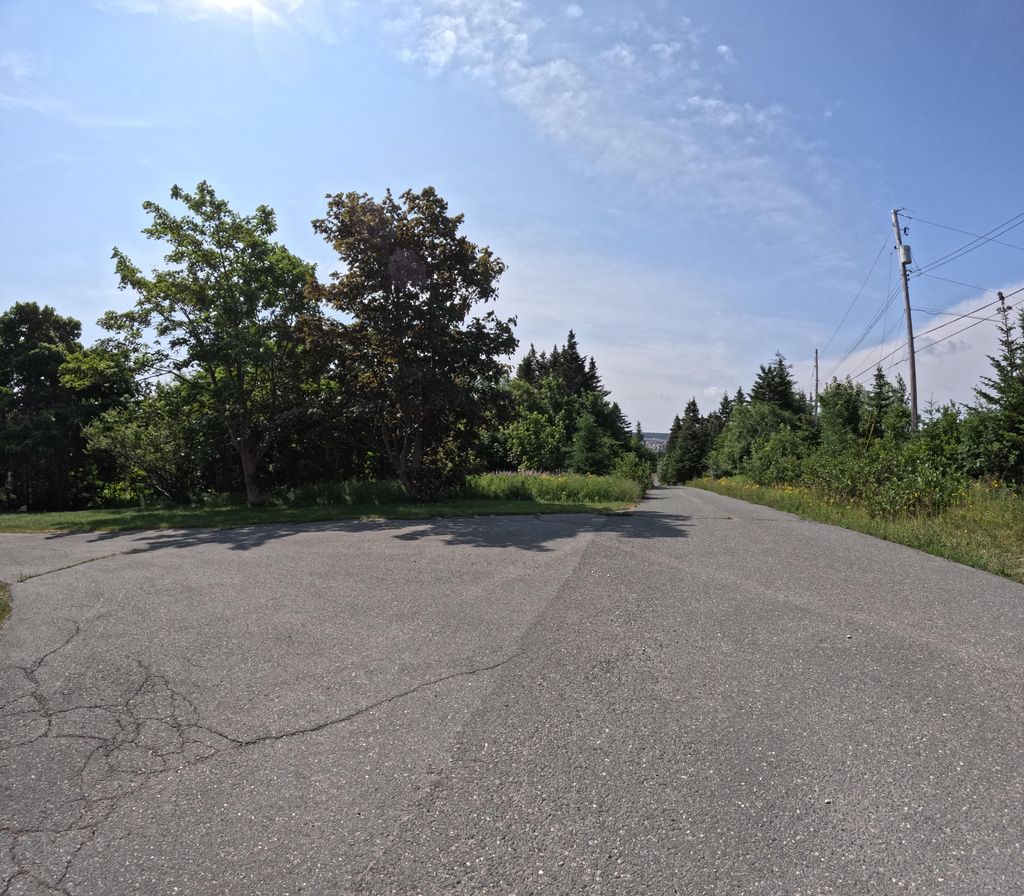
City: st_johns